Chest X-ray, PA view. Patient: 47 years old, sex F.
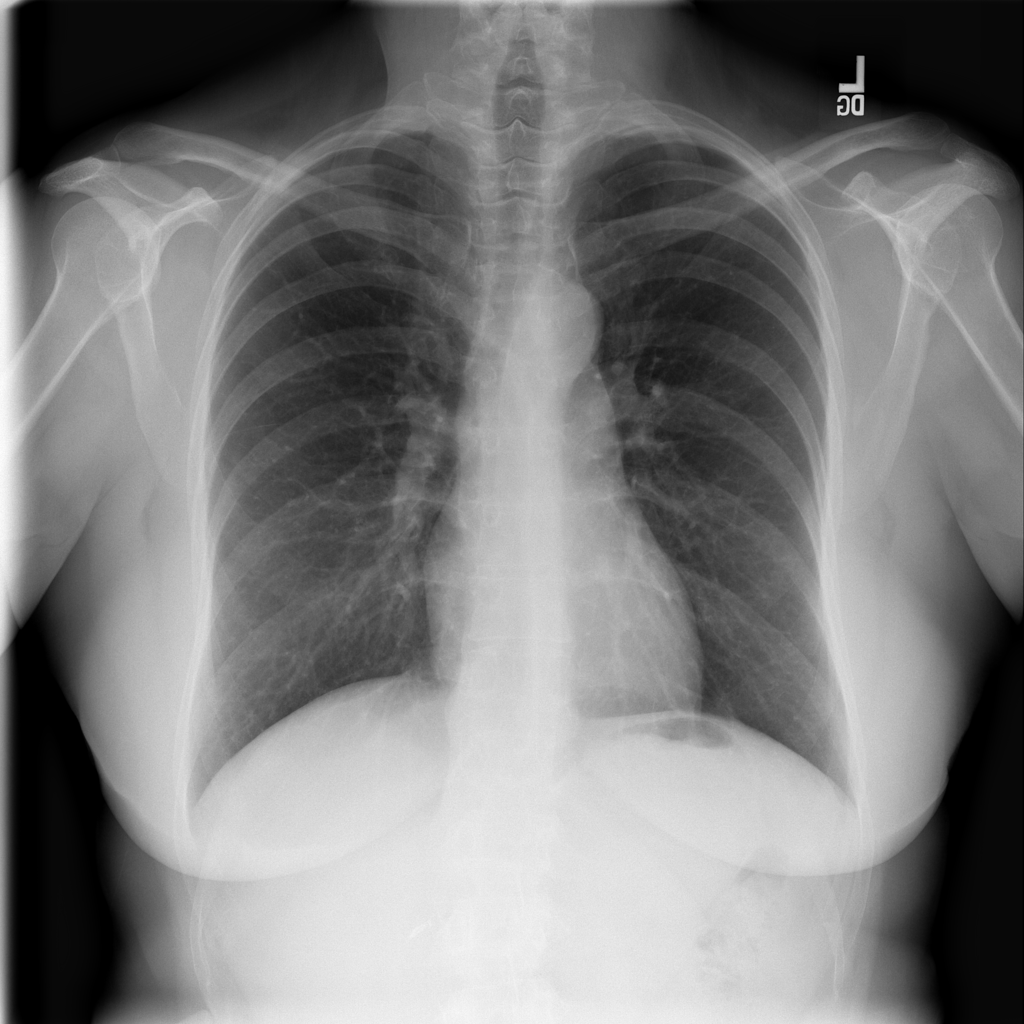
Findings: No Finding